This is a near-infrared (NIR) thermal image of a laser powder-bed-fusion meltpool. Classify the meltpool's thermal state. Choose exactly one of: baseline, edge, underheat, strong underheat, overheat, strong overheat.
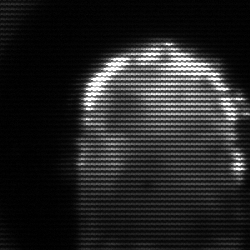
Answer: baseline